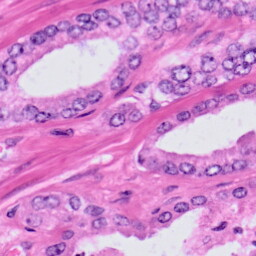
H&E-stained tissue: Prostate